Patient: sex F, age 53
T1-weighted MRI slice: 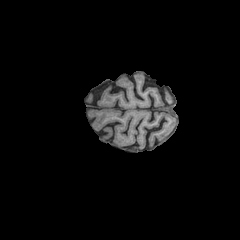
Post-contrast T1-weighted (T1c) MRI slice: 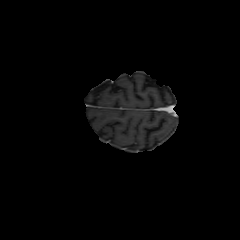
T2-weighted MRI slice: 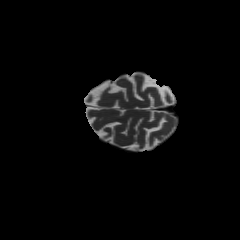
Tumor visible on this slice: no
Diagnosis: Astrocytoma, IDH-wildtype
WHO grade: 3